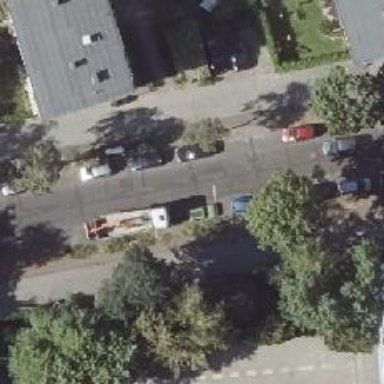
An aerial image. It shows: Residential road with asphalt surface and sidewalks on both sides. There is parallel parking on the street and cycle track on both sides.